На длинном гладком горизонтальном столе лежит доска массы $m_{2}$ и длины $L$, на левом конце которой находится груз массы $m_{1}$. Koэффициент трения между грузом и доской равен $k$. Трение между доской и столом отсутствует. Груз $m_{1}$ связан длинной невесомой нитью, перекинутой через невесомый блок, с грузом массы $M$. Система начинает двигаться из положения, указанного на рисунке.
При каких значениях коэффициента трения $\mu$ груз $m_{1}$ и доска $m_{2}$ будут двигаться как единое целое (без проскальзывания)?
Найдите минимальное значение коэффициента трения $\mu_{\min }$, при котором возможно движение без проскальзывания.
Пусть $\mu=\mu_{\min } / 2 $. В этом случае груз $m_{1}$ и доска $m_{2}$ будут двигаться с разными ускорениями. Через какое время $t$ после начала движения груз соскользнёт с доски? Считайте, что $m_{1}=M=1~кг$, $m_{2}=2~кг$. Длину доски $L$ примите равной $1~м$. Известно, что длина груза много меньше $L$. Ускорение свободного падения $g=10~м / с^{2}$.
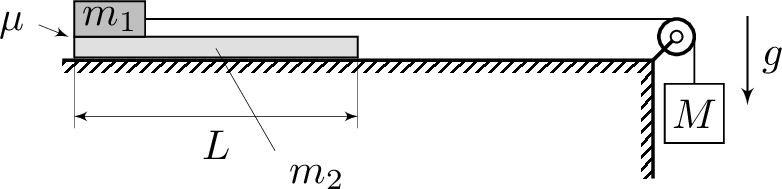
При каких значениях коэффициента трения $\mu$ груз $m_{1}$ и доска $m_{2}$ будут двигаться как единое целое (без проскальзывания)?
Решение: Обозначим натяжение нити через $T$. Запишем второй закон Ньютона для всех трёх тел: $$ m_{1} a_{1}=T-F_{тр}, \quad m_{2} a_{2}=F_{тр}, \quad M a_{1}=M g-T. $$ Здесь $a_{1}$ и $a_{2}$ — ускорение груза и доски соответственно. Из этих уравнений получим: $$ a_{1}=\frac{M g-F_{тр}}{m_{1}+M}, \quad a_{2}=\frac{F_{тр}}{m_{2}}. $$ При движении без проскальзывания $a_{1}=a_{2}$: $$ \frac{M g-F_{тр}}{m_{1}+M}=\frac{F_{тр}}{m_{2}}, \quad \text { откуда } \quad F_{тр}=\frac{M m_{2}}{m_{1}+m_{2}+M} g . $$ При этом сила трения по по модулю не превышает значения $\mu m_{1} g$. Следовательно, $$ \mu_{\min }=\frac{M m_{2}}{m_{1} (m_{1}+m_{2}+M)}. $$
Ответ: $$ \mu_{\min }=\frac{M m_{2}}{m_{1} (m_{1}+m_{2}+M)}. $$

Найдите минимальное значение коэффициента трения $\mu_{\min }$, при котором возможно движение без проскальзывания.
Решение: Подставляя числовые значения масс всех грузов, получим: $$ \mu_{\min }=\frac{1}{2}. $$ При $\mu \geq \mu_{\min }$ скольжения нет, а при $\mu<\mu_{\min }$ груз будет скользить по доске.
Ответ: $$ \mu_{\min }=\frac{1}{2}. $$

Пусть $\mu=\mu_{\min } / 2 $. В этом случае груз $m_{1}$ и доска $m_{2}$ будут двигаться с разными ускорениями. Через какое время $t$ после начала движения груз соскользнёт с доски?
Решение: Пусть теперь $\mu=\mu_{\min } / 2=1 / 4$, тогда: $$ a_{1}=\frac{M-\mu m_{1}}{m_{1}+M} g, \quad a_{2}=\frac{m_{1}}{m_{2}} \mu g. $$ Относительное ускорение: $$ a_{отн}=a_{1}-a_{2}=g\left(\frac{M-\mu m_{1}}{m_{1}+M}-\mu \frac{m_{1}}{m_{2}}\right)=\frac{g}{4}. $$ Из соотношения $L=a_{отн} t^{2} / 2$ находим время соскальзывания груза с доски: $$ t=\sqrt{\frac{2 L}{a_{отн}}}=0.9~с. $$
Ответ: $$ t=\sqrt{\frac{2 L}{a_{отн}}}=0.9~с. $$
Темы:
T, Механика, Динамика, Всероссийские, Сухое трение, Трение